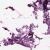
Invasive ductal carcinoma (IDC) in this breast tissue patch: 0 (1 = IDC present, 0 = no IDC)